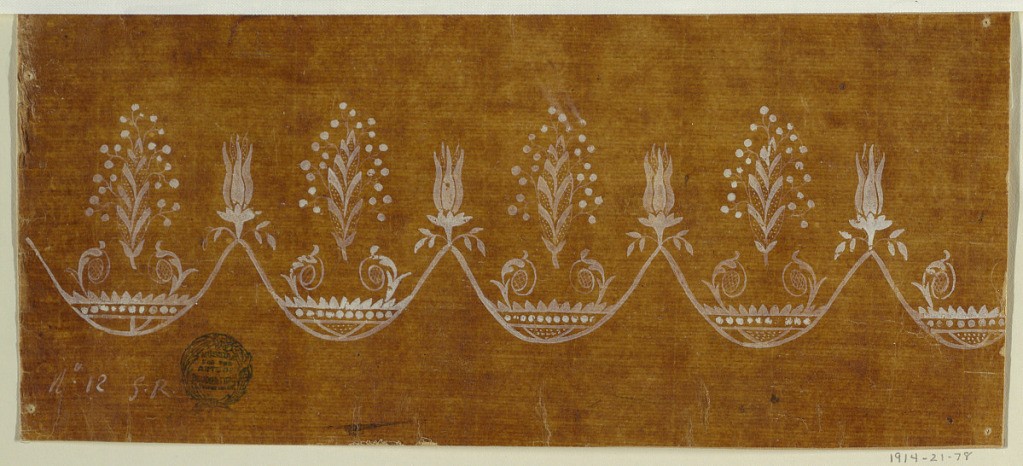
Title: Design no. 12 for an Embroidered or Woven Horizontal Border of the "Fabrique de St. Ruf"
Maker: Fabrique de Saint Ruf, Lyon, France
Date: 1805–1815
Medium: Brush and white gouache on glazed tracing paper pasted on paper
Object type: Drawing
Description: A fantastical plant rises from the hollows of an undulated line. A small plant stands on the wave tops. Somewhat more than four repeats are shown.